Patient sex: F
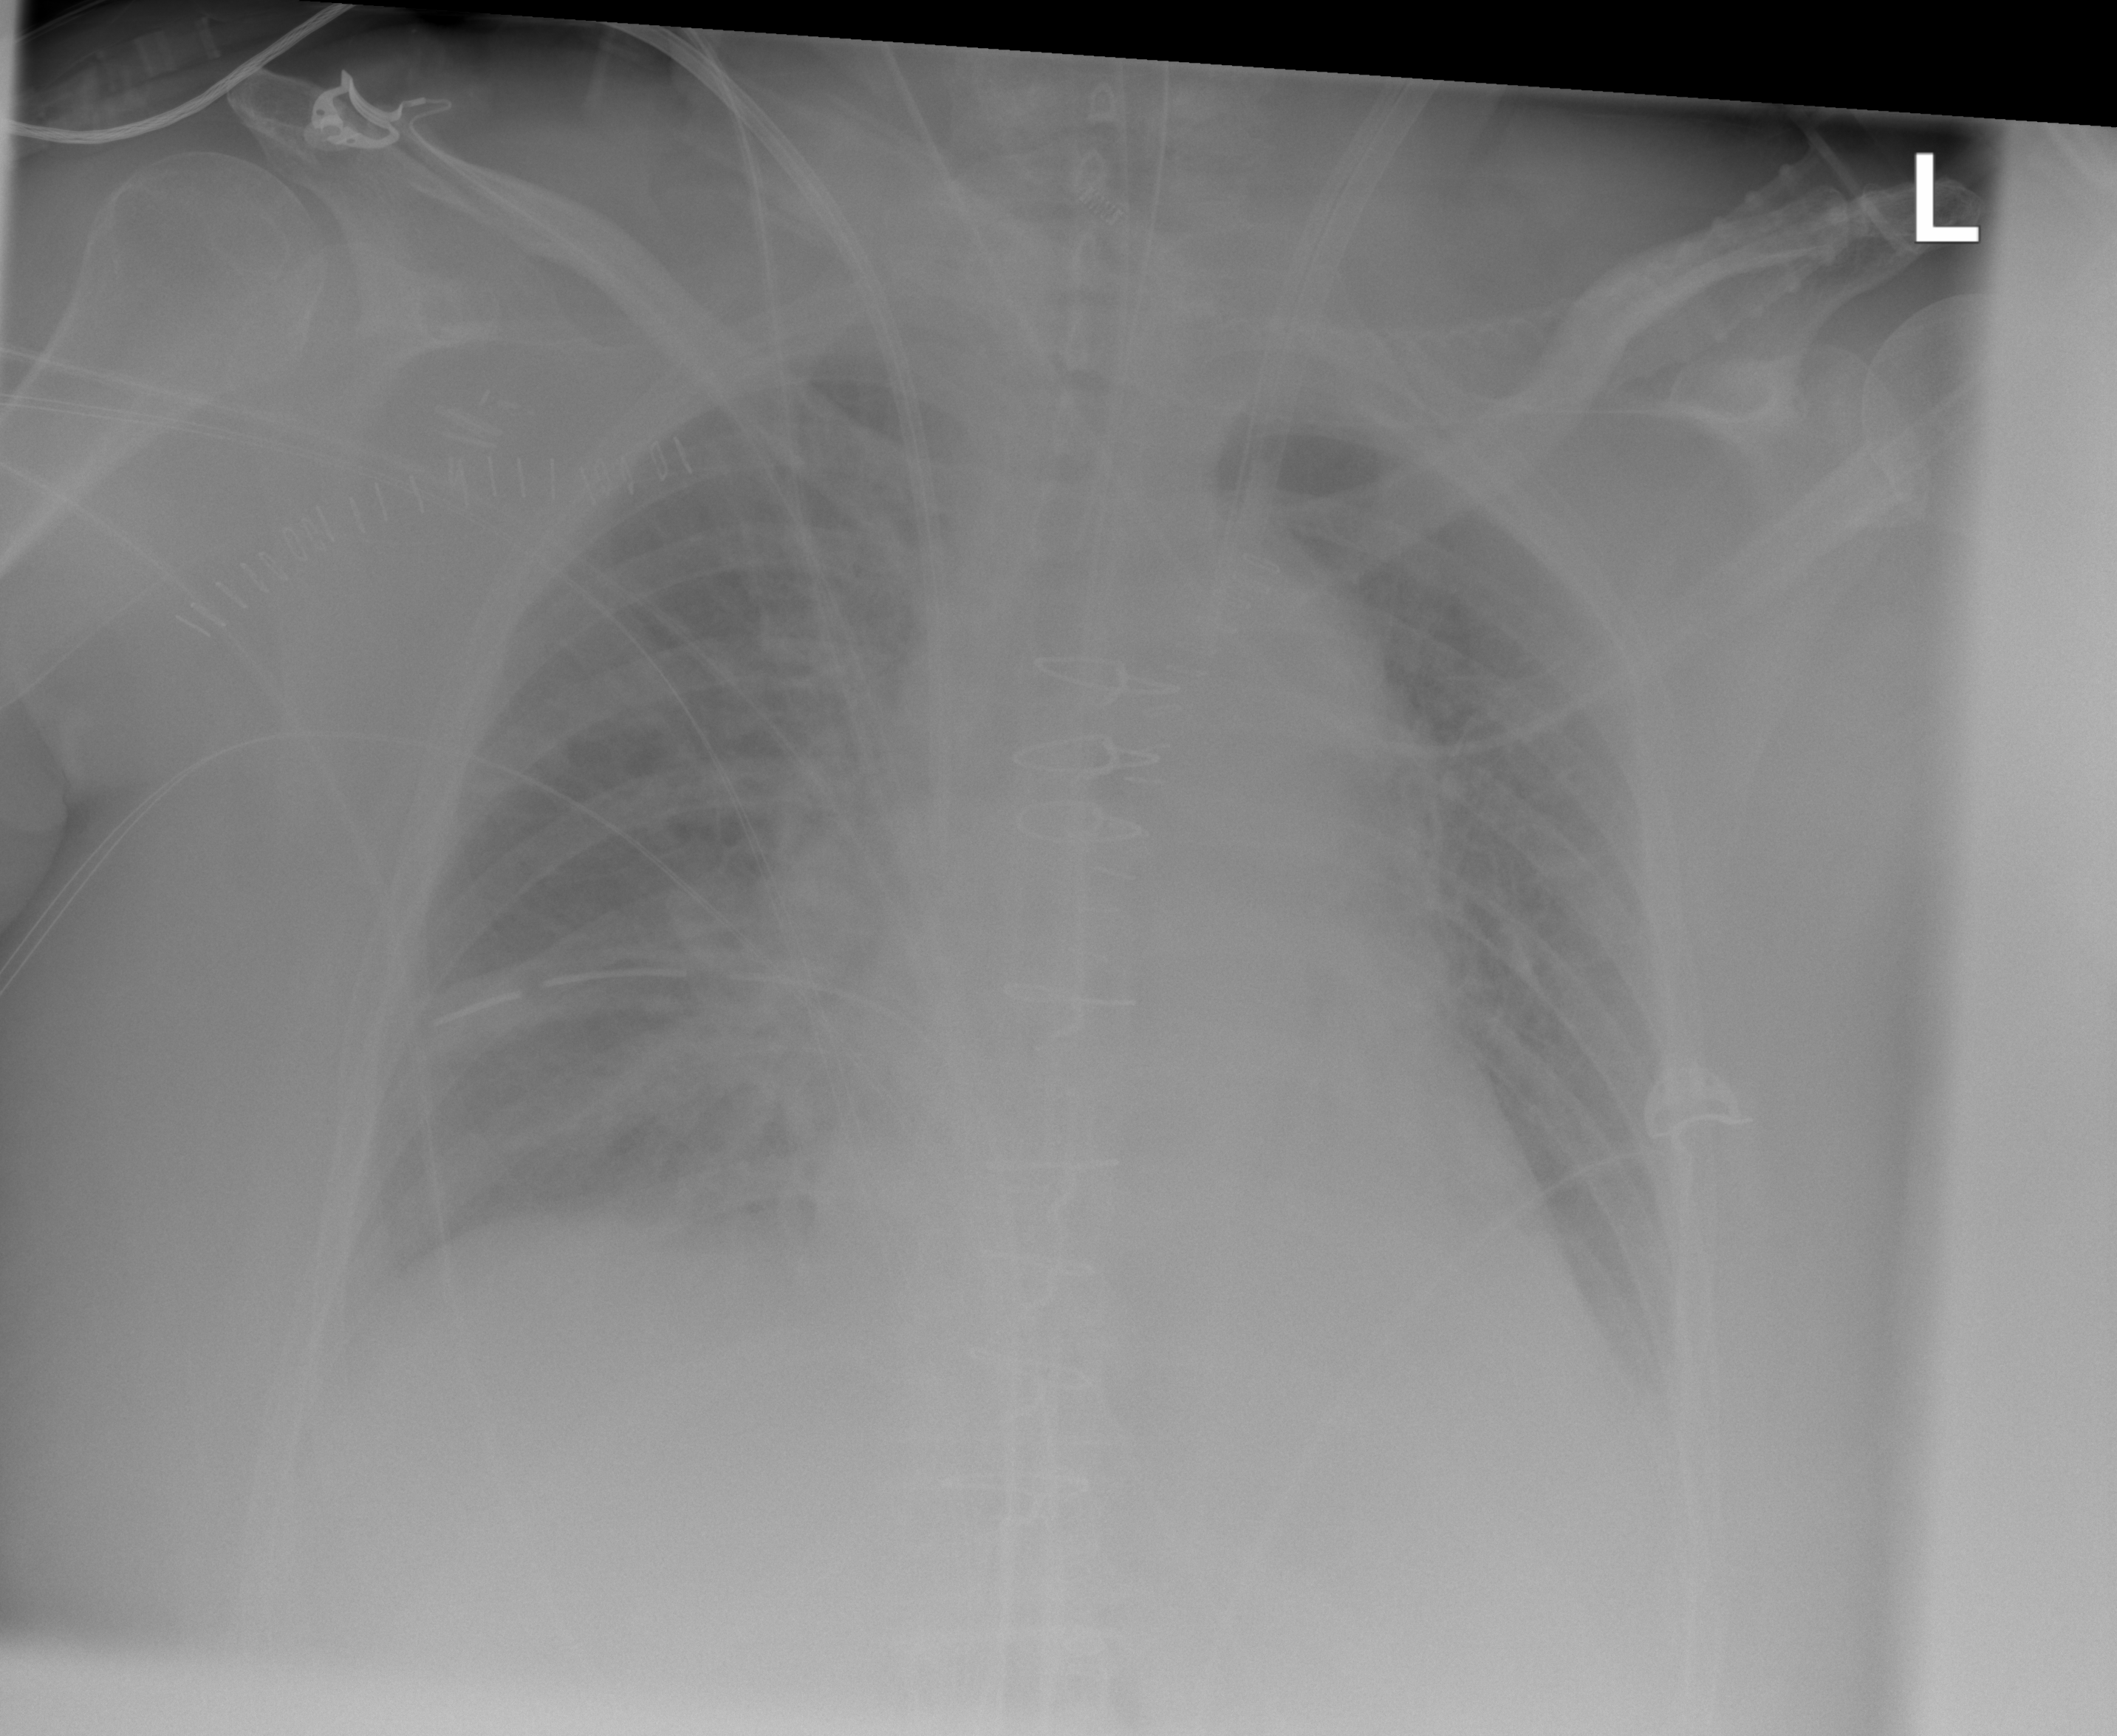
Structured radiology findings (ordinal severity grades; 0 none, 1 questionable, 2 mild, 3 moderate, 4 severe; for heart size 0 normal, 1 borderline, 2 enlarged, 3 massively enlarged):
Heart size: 2
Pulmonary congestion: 2
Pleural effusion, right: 2
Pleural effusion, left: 2
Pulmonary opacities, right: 2
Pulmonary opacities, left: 0
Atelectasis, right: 2
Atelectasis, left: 0